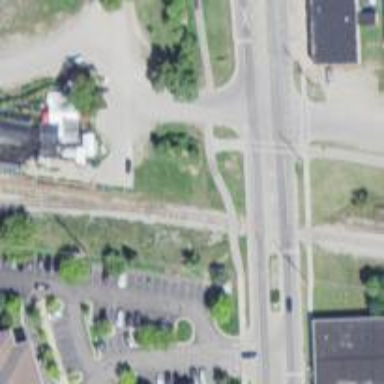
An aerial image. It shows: Railway crossing.